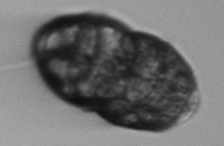
Label: Margalefidinium